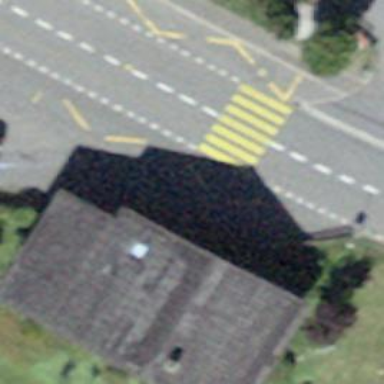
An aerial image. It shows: Platform for public transport. The platform is located by the road.